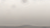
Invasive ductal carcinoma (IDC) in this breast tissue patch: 0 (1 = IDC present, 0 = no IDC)